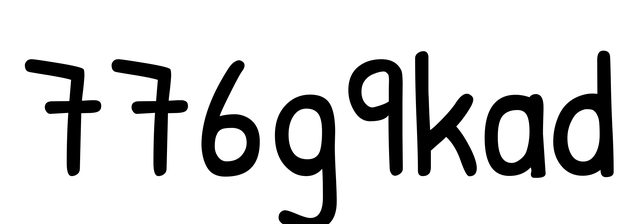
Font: PatrickHand-Regular